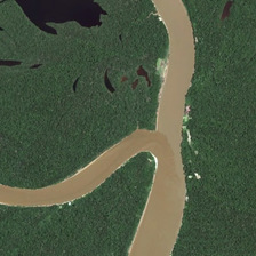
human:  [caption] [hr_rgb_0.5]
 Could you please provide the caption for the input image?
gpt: here is a tributary river pouring into another river  along which are some fields and buildings .

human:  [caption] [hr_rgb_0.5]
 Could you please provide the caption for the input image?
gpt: The muddy river flows into another river.

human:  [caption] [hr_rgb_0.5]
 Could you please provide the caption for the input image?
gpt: This muddy river flows into another river.

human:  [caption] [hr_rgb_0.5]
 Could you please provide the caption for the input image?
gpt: two brown rivers join together in this forest while several black ponds lies inside it .

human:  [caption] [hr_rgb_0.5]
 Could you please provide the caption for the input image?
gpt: here is a tributary river pouring into another river  along which are some fields and buildings .